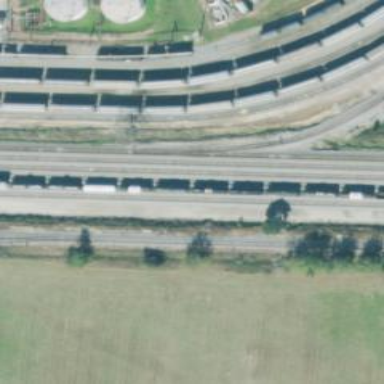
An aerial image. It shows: Railway yard used for servicing trains.